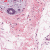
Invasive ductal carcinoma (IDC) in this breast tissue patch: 0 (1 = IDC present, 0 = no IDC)